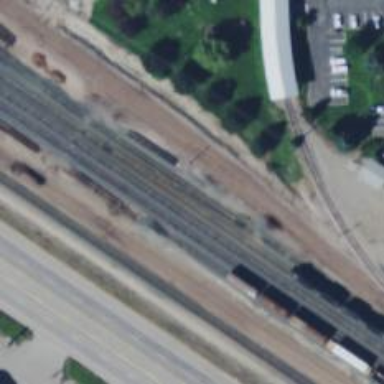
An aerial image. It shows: Railway siding with rails.